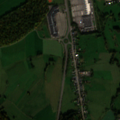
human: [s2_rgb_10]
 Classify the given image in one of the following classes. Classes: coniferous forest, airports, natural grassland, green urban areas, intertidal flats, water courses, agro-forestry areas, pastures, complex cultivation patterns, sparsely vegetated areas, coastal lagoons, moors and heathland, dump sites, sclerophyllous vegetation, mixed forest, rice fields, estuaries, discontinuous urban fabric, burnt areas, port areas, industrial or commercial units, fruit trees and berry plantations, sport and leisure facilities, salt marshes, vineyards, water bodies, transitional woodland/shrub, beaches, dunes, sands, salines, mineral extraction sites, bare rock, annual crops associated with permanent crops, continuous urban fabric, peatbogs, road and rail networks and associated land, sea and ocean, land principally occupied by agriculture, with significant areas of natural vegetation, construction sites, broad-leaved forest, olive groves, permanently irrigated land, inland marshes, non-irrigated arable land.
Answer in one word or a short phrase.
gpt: discontinuous urban fabric, industrial or commercial units, pastures, land principally occupied by agriculture, with significant areas of natural vegetation, broad-leaved forest